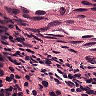
Metastatic tissue present: yes